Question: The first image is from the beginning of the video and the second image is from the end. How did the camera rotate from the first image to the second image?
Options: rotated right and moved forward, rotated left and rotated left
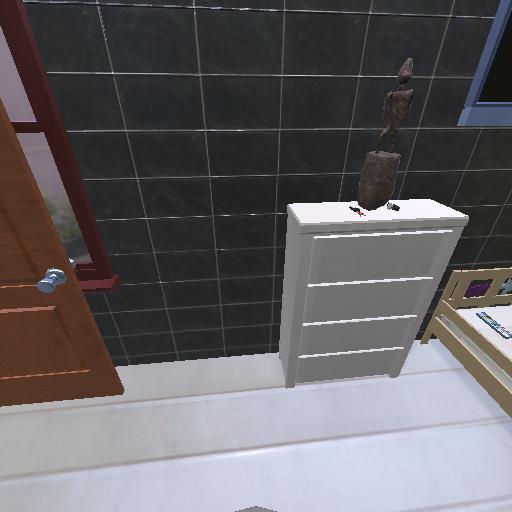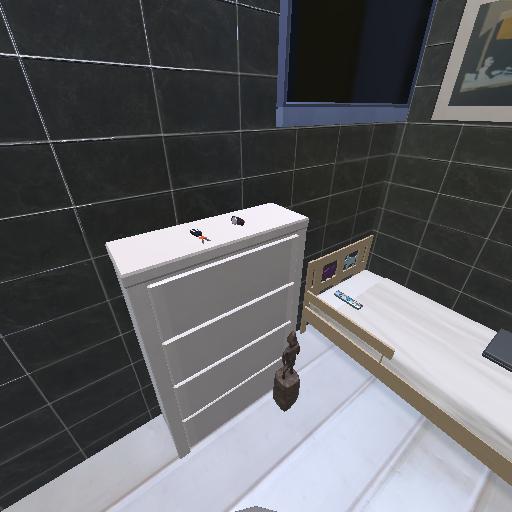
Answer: rotated right and moved forward